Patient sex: F
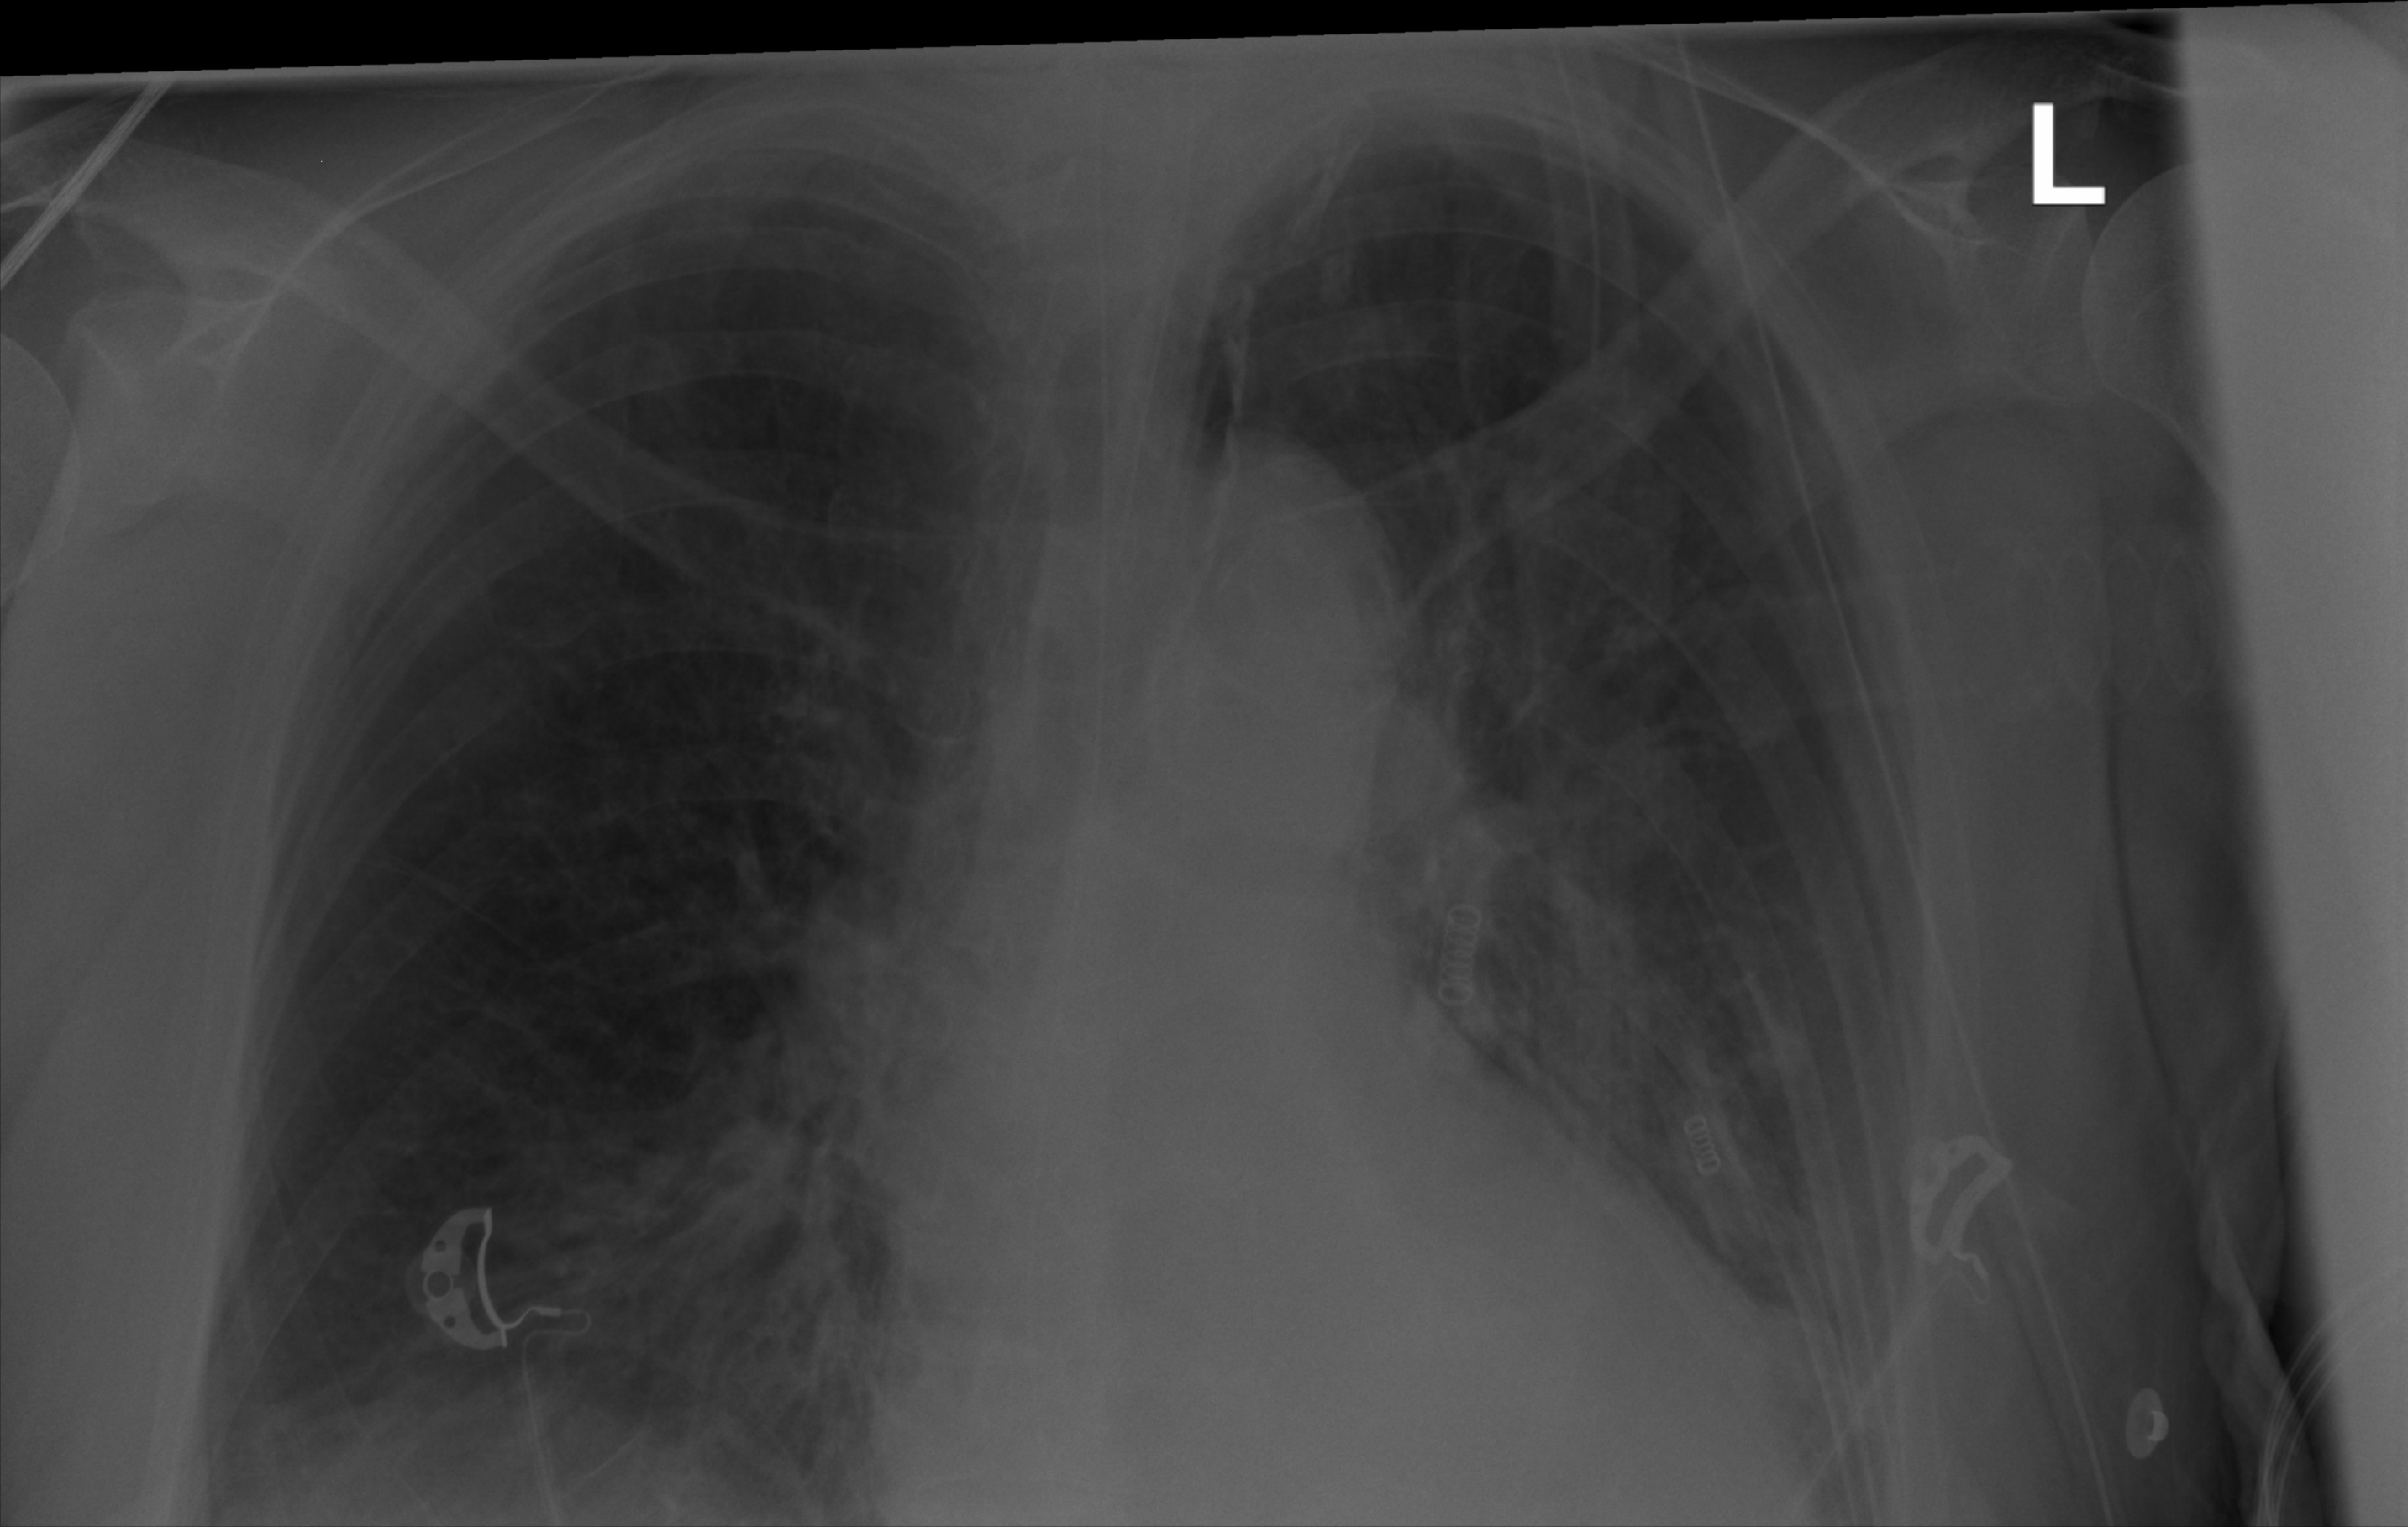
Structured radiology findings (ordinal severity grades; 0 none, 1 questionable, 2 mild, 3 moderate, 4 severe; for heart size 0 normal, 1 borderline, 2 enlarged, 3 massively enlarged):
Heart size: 2
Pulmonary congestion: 1
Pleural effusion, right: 2
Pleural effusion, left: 2
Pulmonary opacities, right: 2
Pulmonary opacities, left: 2
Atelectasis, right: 2
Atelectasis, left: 2